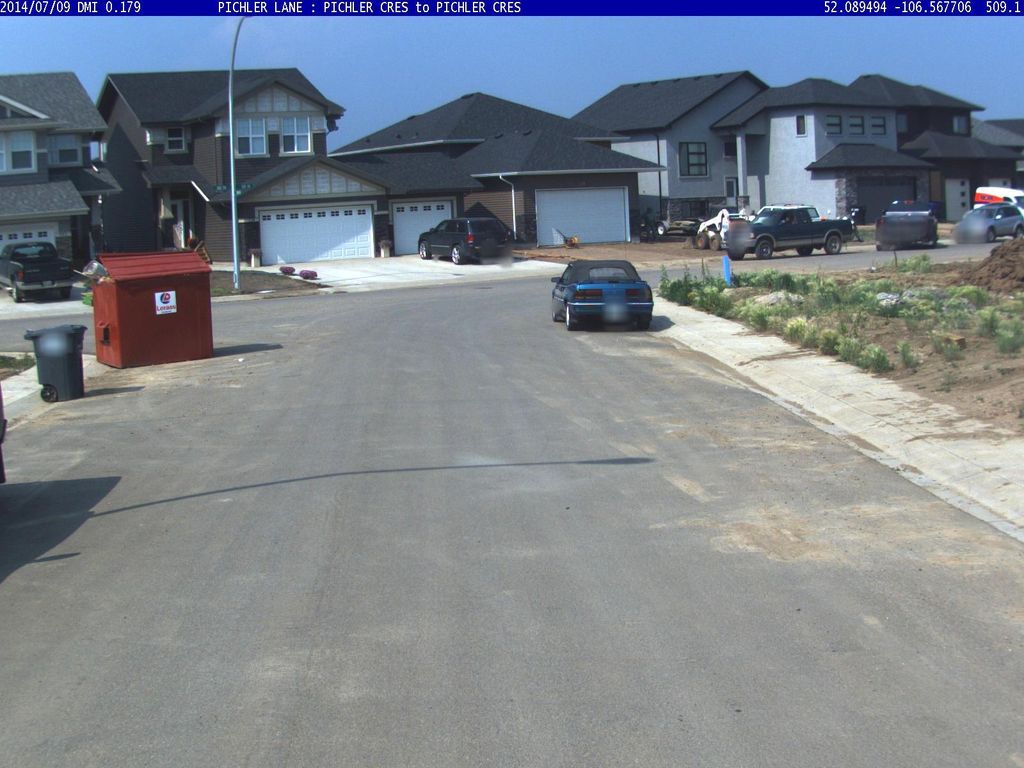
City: saskatoon